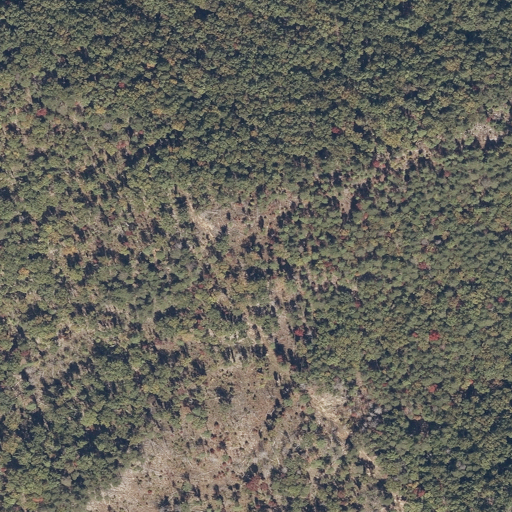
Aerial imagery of mountain in Alabama named Noyes Hill containing deciduous forest, evergreen forest, and mixed forest